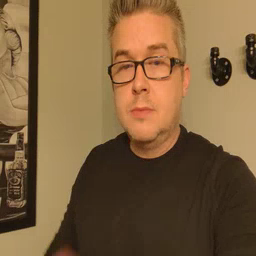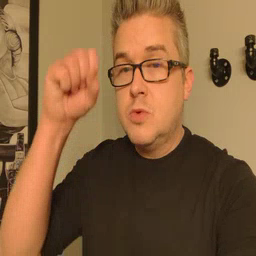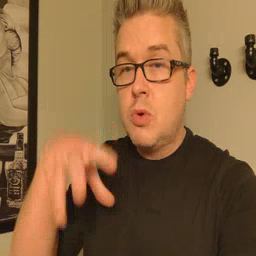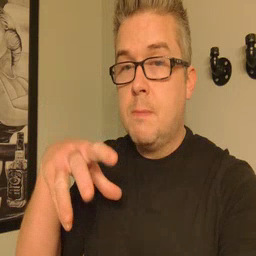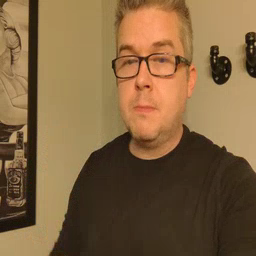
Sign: drop